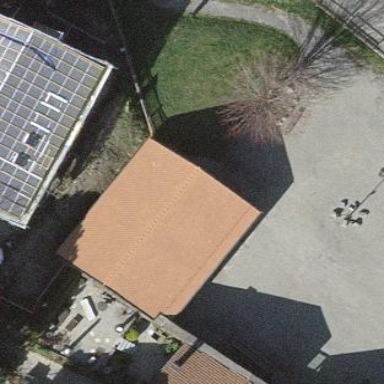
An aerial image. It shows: Simple and straightforward house.